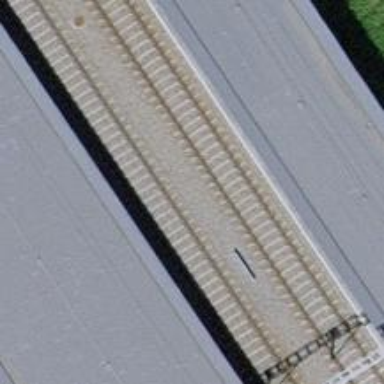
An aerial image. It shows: Stop position for public transport on the railway.